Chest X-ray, PA view. Patient: 57 years old, sex M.
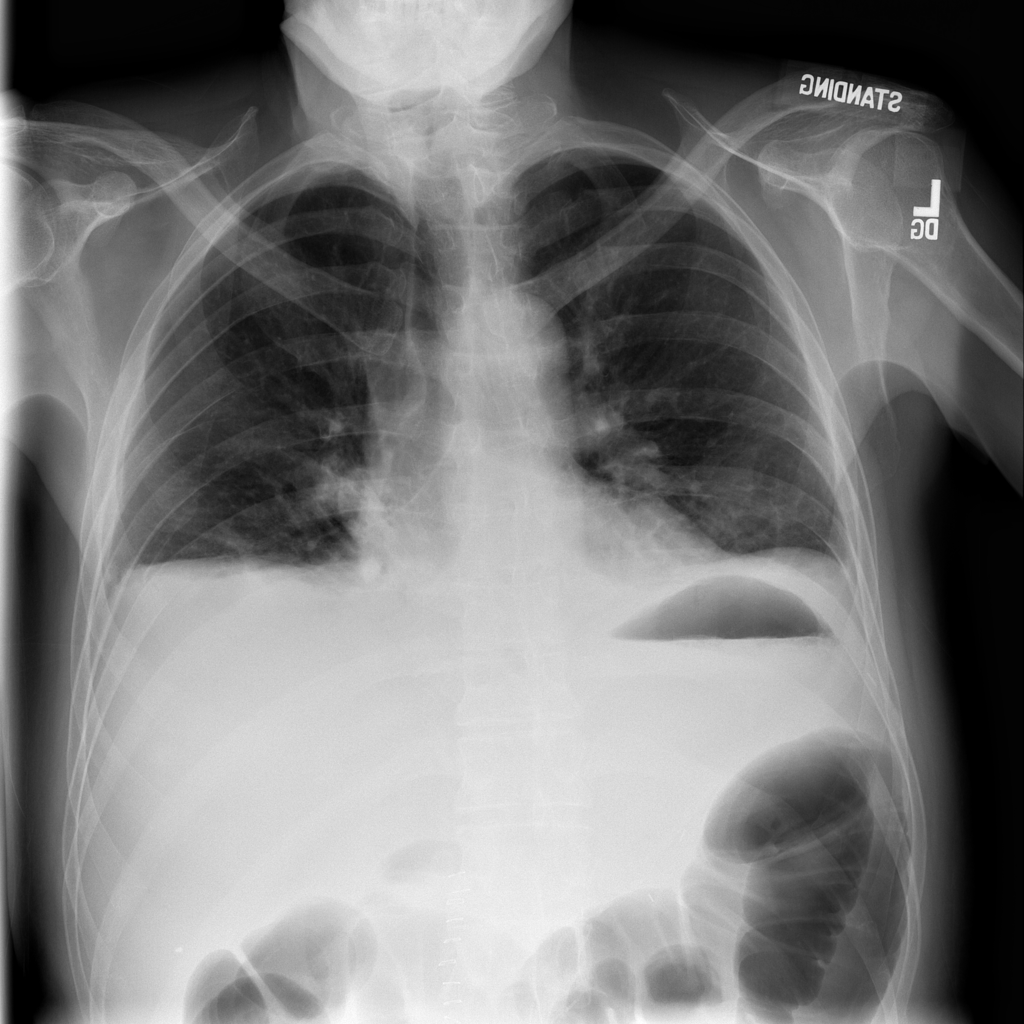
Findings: No Finding